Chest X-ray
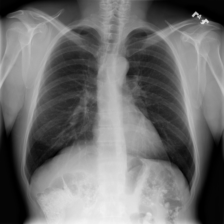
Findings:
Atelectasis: negative
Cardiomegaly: negative
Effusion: negative
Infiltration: negative
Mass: negative
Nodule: negative
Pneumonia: negative
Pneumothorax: negative
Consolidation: negative
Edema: negative
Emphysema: negative
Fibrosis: negative
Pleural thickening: negative
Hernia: negative